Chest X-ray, PA view. Patient: 44 years old, sex F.
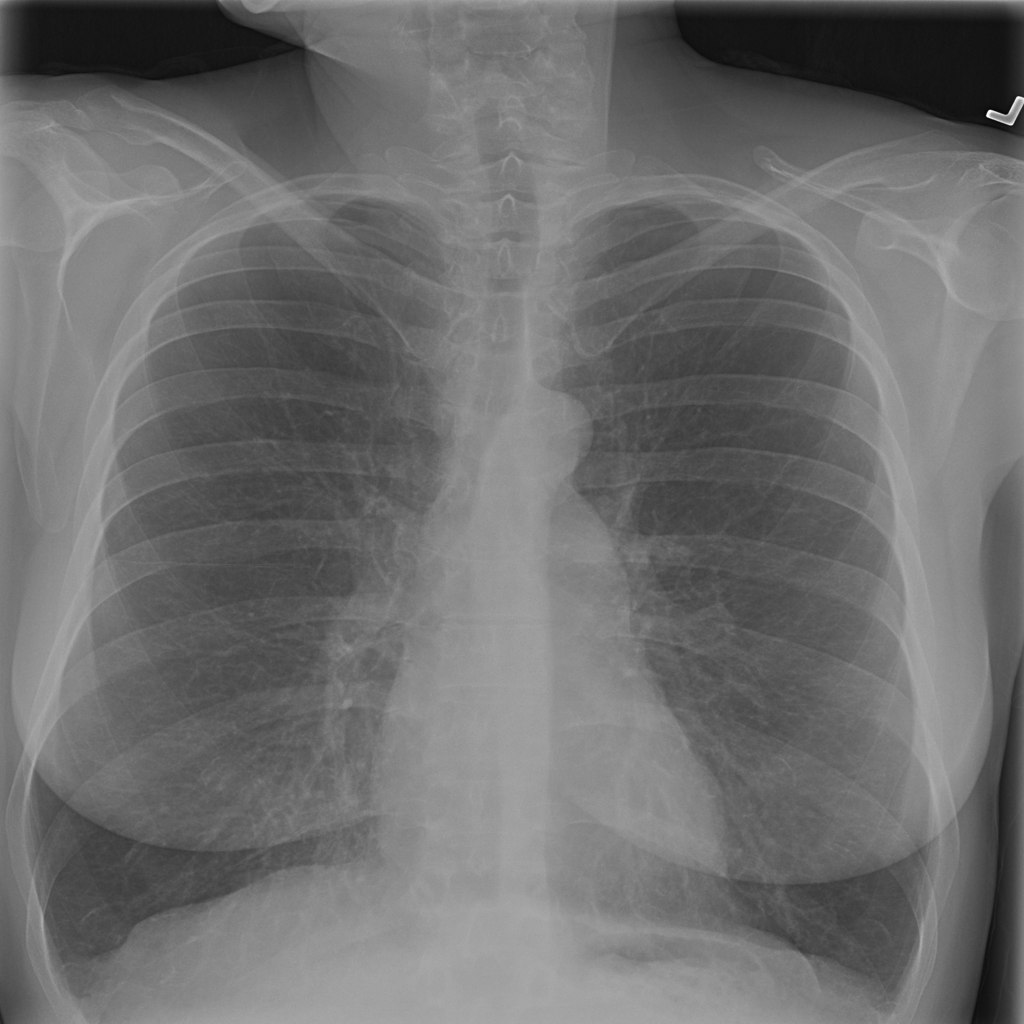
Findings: No Finding